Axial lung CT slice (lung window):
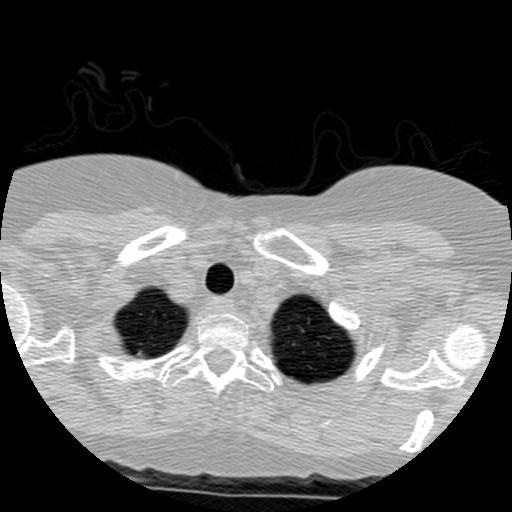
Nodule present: no